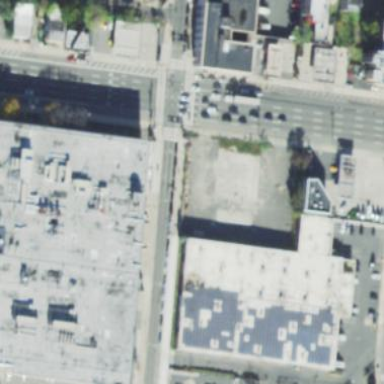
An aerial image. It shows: Building.